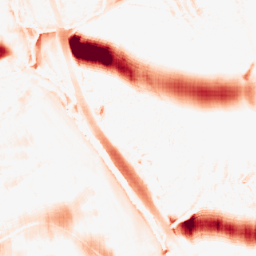
Category: morphological
Decomposition family: morphological_ellipse
Decomposition parameters: operation: opening
width: 50
height: 20
Upsampling method: sinc_blackman
Upsampling parameters: scale: 2
kernel_size: 4
Upsampling scale: 2